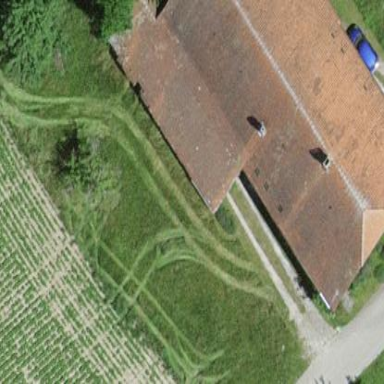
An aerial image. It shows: Farm building.